Field crop: maize
Growth stage: 2
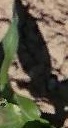
Species: maize